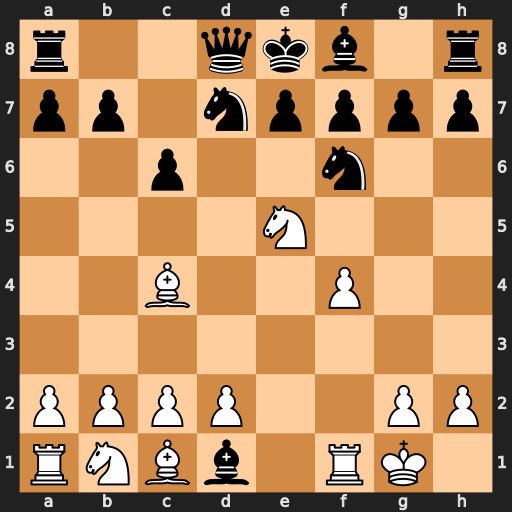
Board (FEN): r2qkb1r/pp1npppp/2p2n2/4N3/2B2P2/8/PPPP2PP/RNBb1RK1
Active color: w
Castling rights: kq
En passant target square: -
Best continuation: Bxf7#